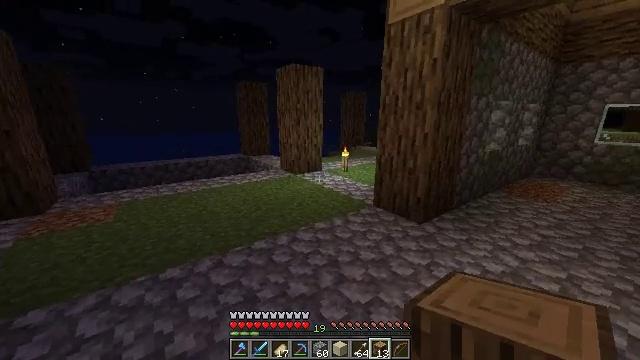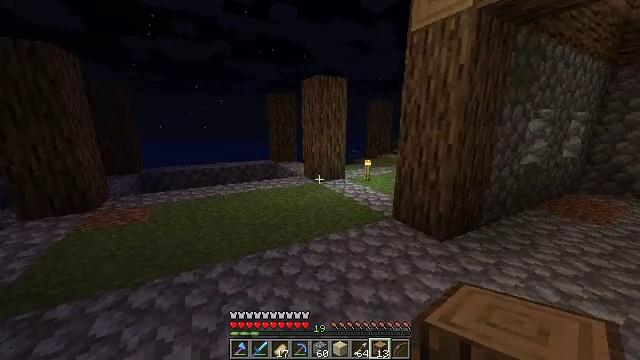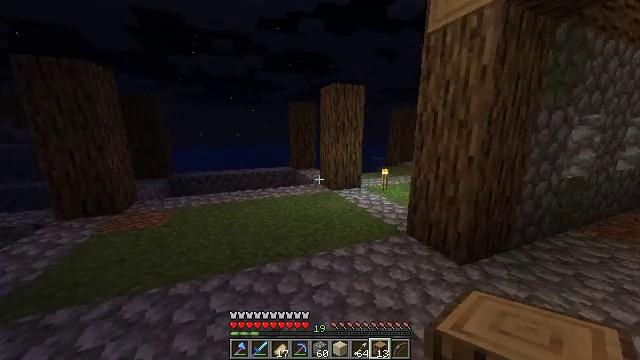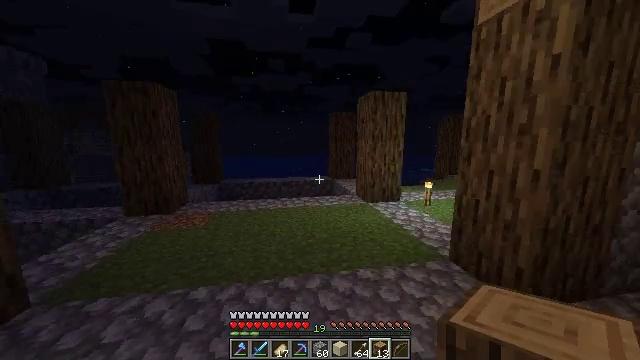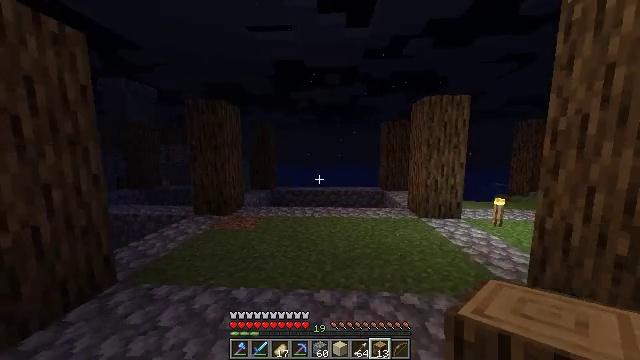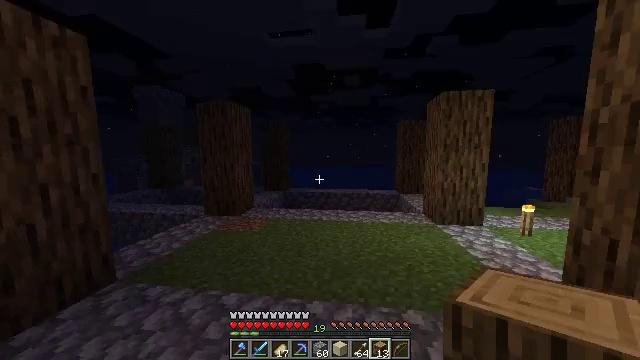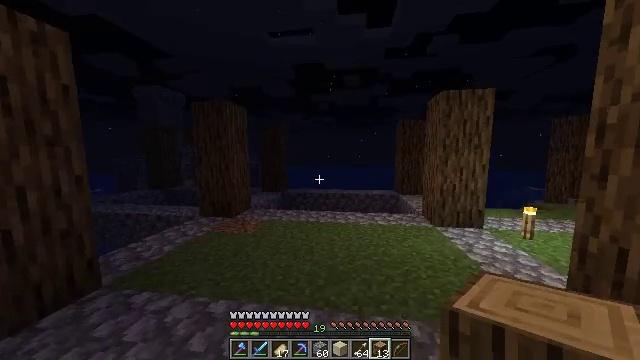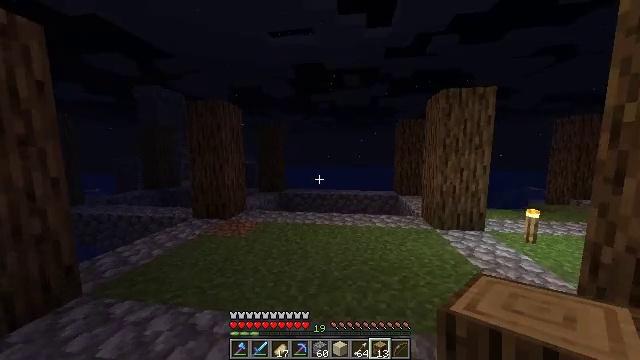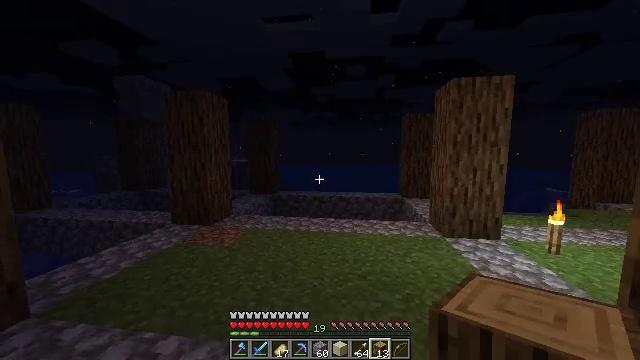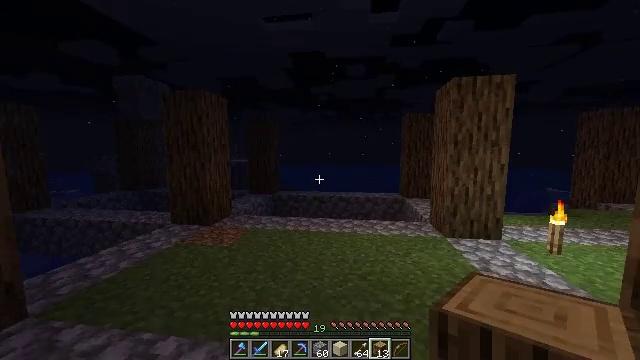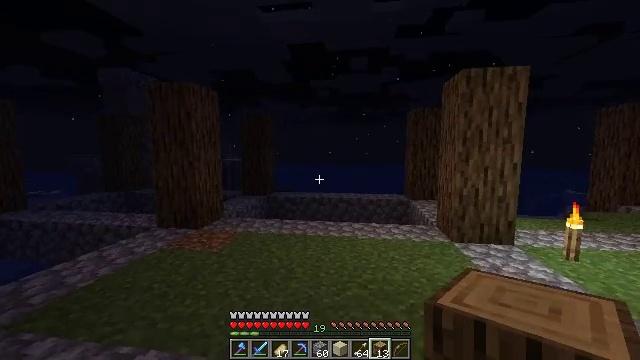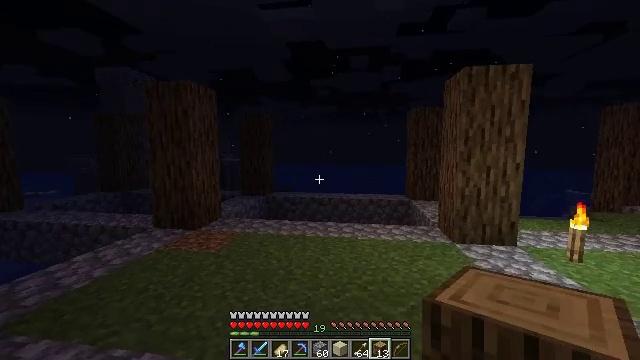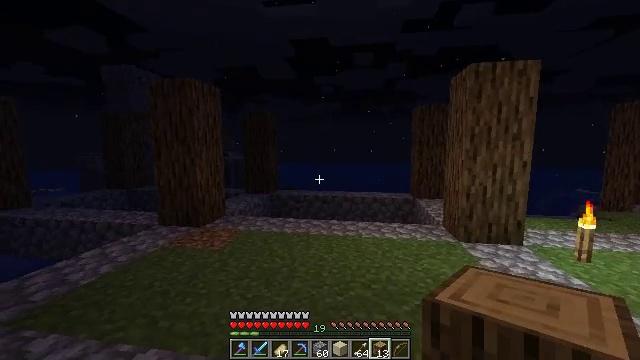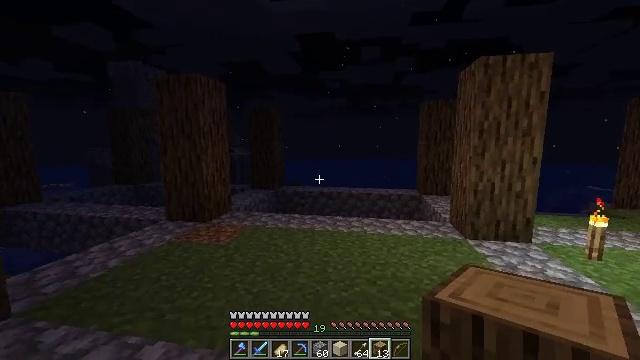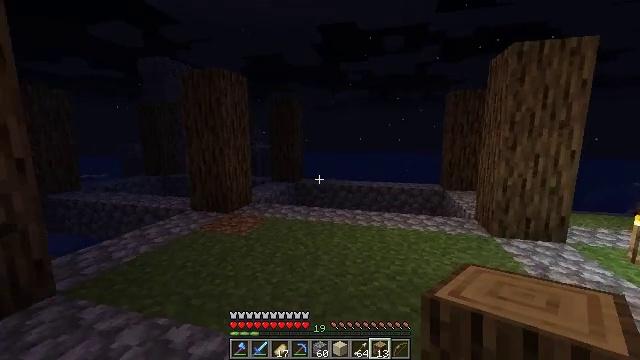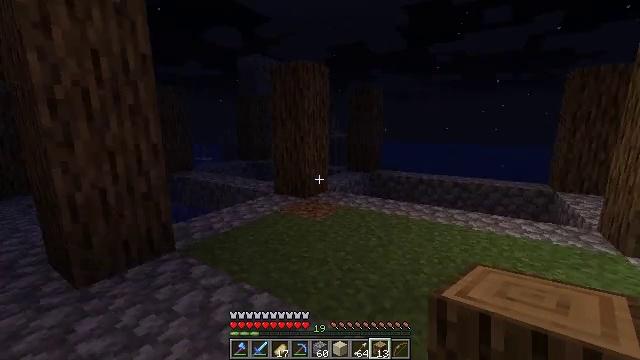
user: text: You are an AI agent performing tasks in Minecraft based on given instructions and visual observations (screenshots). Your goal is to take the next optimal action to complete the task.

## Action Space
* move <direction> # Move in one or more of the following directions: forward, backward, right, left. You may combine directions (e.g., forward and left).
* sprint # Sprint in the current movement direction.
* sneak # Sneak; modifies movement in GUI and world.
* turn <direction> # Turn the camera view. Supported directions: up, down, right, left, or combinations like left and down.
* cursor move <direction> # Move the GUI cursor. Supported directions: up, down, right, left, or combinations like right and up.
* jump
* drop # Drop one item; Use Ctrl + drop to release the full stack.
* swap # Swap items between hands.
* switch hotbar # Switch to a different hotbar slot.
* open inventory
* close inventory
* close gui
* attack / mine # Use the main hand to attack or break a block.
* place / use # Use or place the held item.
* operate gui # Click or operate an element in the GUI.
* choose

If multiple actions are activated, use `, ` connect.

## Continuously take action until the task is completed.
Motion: motion action
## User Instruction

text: Break the cobblestone to create a path.
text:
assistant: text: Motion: move forward and move right, sprint, turn left and up
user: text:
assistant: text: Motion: move forward and move right, sprint, turn left and up
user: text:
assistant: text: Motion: move forward and move right, sprint, turn left and up
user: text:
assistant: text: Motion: move forward and move right, sprint, turn left and up
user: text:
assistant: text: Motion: move forward and move right, turn left
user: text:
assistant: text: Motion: move forward
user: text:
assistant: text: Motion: no_op
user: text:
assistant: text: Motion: no_op
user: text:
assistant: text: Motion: no_op
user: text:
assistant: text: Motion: no_op
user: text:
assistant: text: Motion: no_op
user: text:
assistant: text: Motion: no_op
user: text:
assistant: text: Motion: turn left
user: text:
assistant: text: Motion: turn left and down
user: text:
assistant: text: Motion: turn left and down
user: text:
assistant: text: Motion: turn left
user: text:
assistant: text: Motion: turn left and up
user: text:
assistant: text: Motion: turn left
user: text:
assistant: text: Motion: no_op
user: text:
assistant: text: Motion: no_op
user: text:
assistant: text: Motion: no_op
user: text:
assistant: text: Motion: no_op
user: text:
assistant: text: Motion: no_op
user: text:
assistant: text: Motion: no_op
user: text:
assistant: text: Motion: move forward, turn down
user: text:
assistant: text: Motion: move forward, turn down
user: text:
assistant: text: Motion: move forward and move left
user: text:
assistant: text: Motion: move forward and move left, turn right
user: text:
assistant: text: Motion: move forward and move left, turn right
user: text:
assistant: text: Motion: move forward and move left